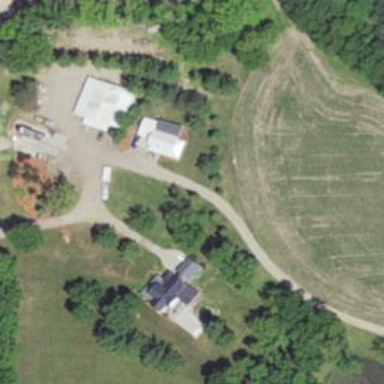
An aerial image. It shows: Driveway.